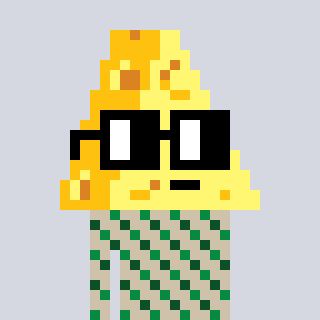
a pixel art character with square black glasses, a cheese-shaped head and a bege-colored body on a cool background